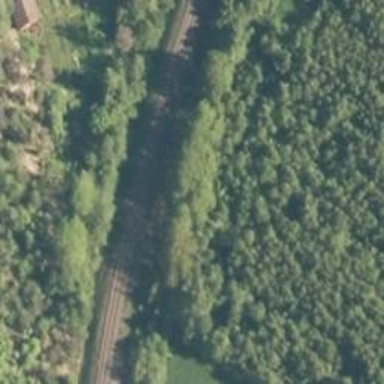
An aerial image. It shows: Continuous rail for railway.